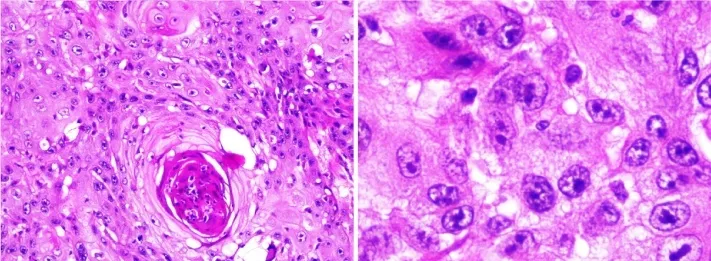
Final pathology result was squamous cell carcinoma.
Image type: pathology (pas)